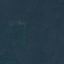
Land use / land cover: Forest